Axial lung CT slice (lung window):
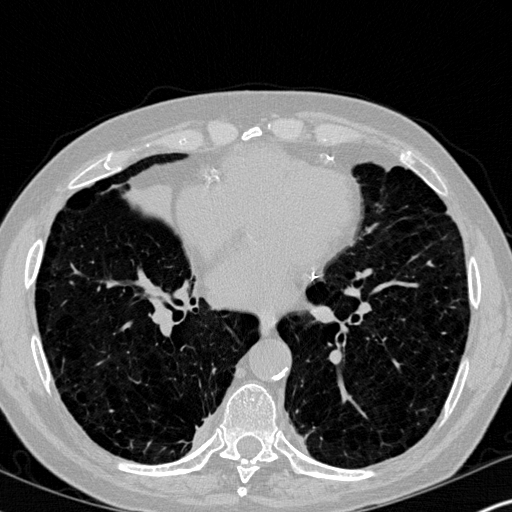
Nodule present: no